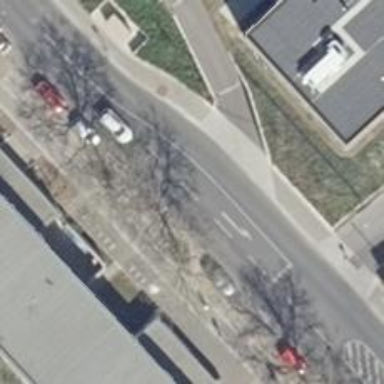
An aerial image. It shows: Residential road with asphalt surface and sidewalks on both sides. Lane markings are present on the road.